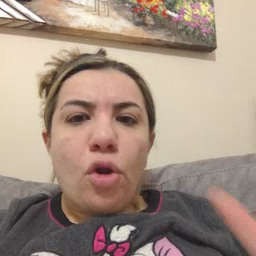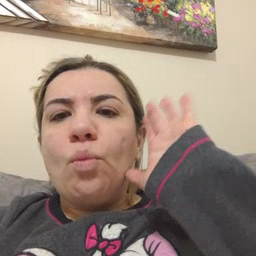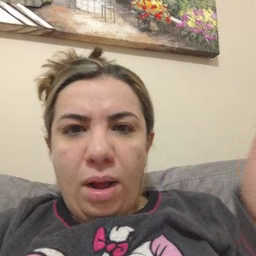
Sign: will